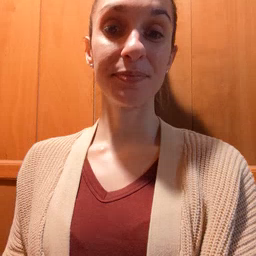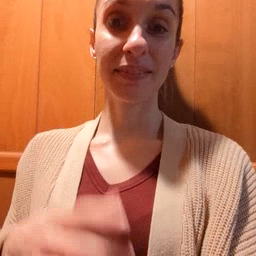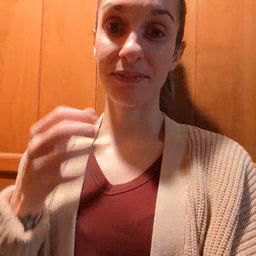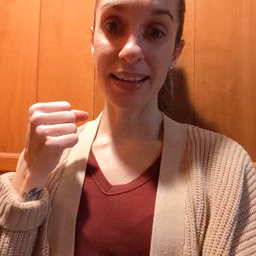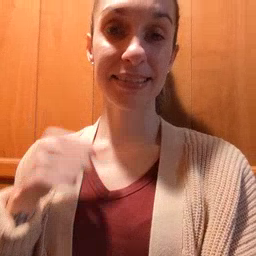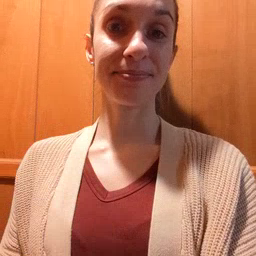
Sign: fast